Field crop: maize
Growth stage: 2
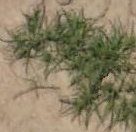
Species: salsola